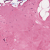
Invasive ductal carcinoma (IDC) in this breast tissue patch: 0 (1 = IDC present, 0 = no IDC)